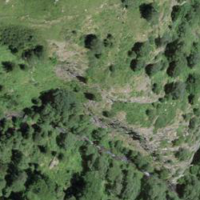
EUNIS habitat code: 41
Species observed at this site:
Dactylorhiza sambucina